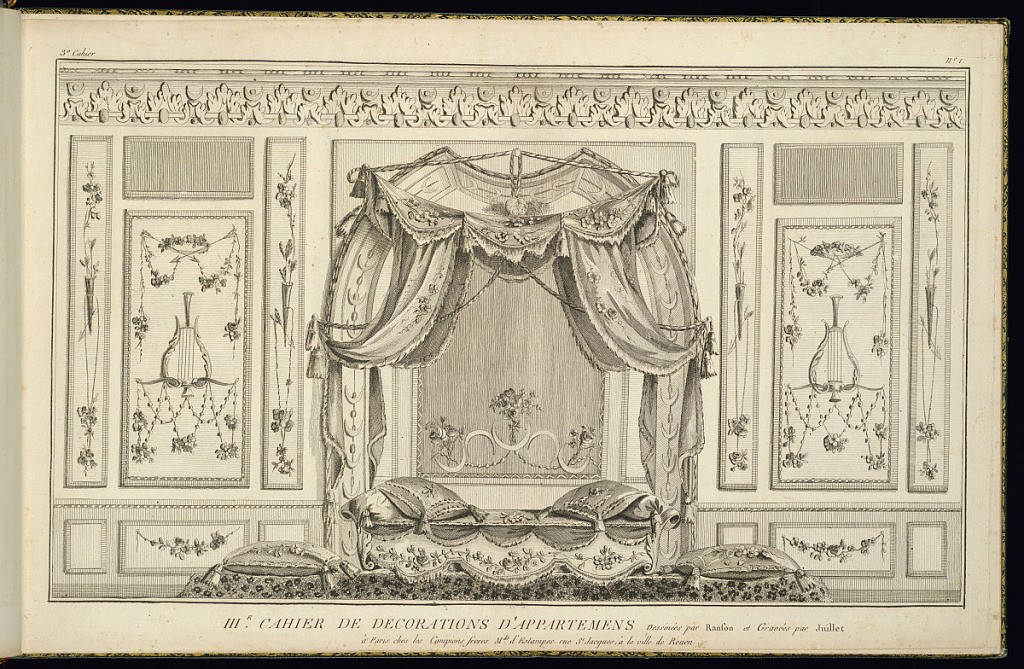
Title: Title Page
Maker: Pierre Ranson, French, 1736–1786
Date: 1779–84
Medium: Etching and engraving on laid paper
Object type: Print
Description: Title page for a series of designs for interior wall decoration featuring ‘turquerie' (Turkish style) motifs. The title is lettered below a design for a wall with ornately painted panels and a canopy bed set into a niche in the center. The bed's tent-like canopy and panel in the niche features crescent moons. The paneling and textiles feature festoons of flowers and pearls, lyres, arrows, quivers of arrows, fleurons, and crowns of flowers. The bed curtains are supported by ropes with tassels and passementeries, with feathers at the top. Below the bed, the step is draped with a textile decorated with a leopard print. The frieze above is decorated with a repeating pattern of leaves, eggs, and crescent moons. The plate is numbered.